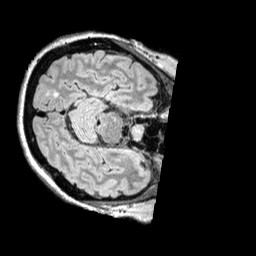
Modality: FLAIR
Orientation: axial
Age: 31
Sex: female
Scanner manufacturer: siemens
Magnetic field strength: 3 T
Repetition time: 5 s
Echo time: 0.387 s